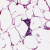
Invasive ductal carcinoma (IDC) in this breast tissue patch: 0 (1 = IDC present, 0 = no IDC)